Question: I just started a basic MVC 4 application and I'm having a hard time trying to figure out how to make two divs appear in blocks instead of next to each other. In my '_Layout.cshtml' file, I have the following code for the 'body' tag:
'''
<body>
<div style="width: 60%; margin: 0 auto; display: block">
<div id="header">
<div class="headerImage" style="height: 200px; width: 150px; float: left"></div>
</div>
<div id="body" style="display: block">
@RenderBody()
</div>
</div>
@Scripts.Render("~/bundles/jquery")
@RenderSection("scripts", required: false)
</body>
'''
And the 'headerImage' class:
'''
.headerImage
{
background: url('@Url.Content("~/Content/Images/foo.jpg")');
background-repeat:no-repeat;
background-size:100%;
}
'''
Now in my 'Index.cshtml' view, which gets rendered as part of '@RenderBody()', I have a simple button:
'''
<div>
@using (Html.BeginForm("action", "controller"))
{
<input type="submit" value="hello world" />
}
</div>
'''
When I run this, the button is placed right next to the image, even though they are in different divs:

I even tried setting 'display:block' on the divs but that didn't help either. Any idea how to do this?
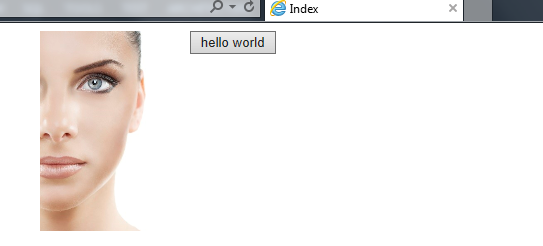
Answer: Looks like you need to clear your second '<div>', as follows:
'''
#body {
clear: both;
}
'''
More information on clearing your floats can be found at <URL>